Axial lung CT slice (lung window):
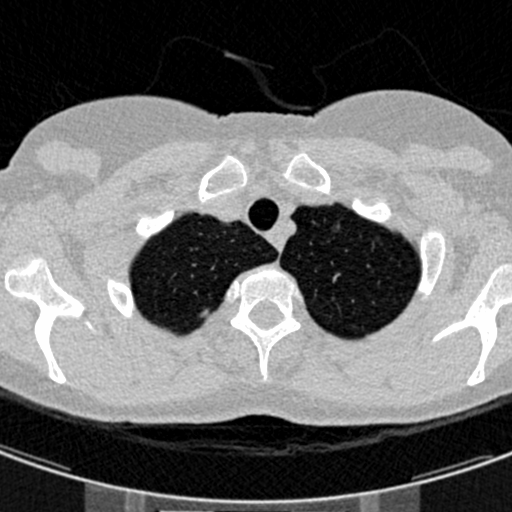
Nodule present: yes
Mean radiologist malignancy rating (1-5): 3